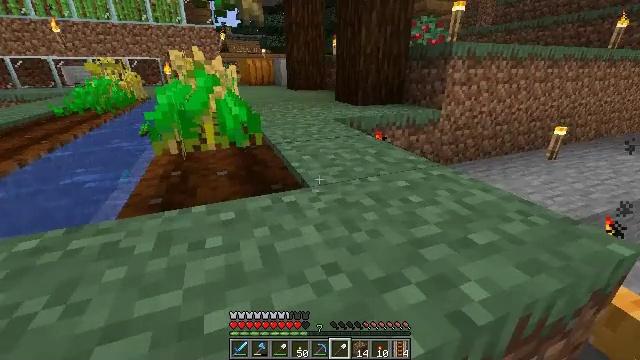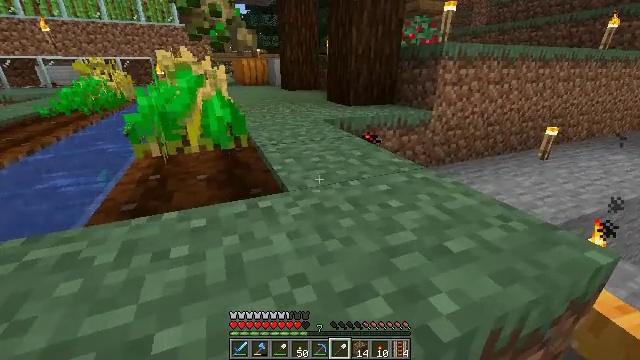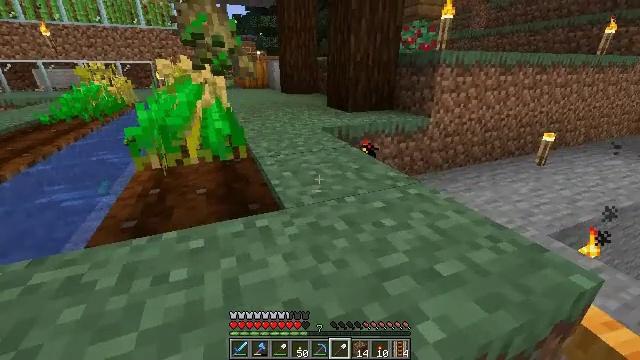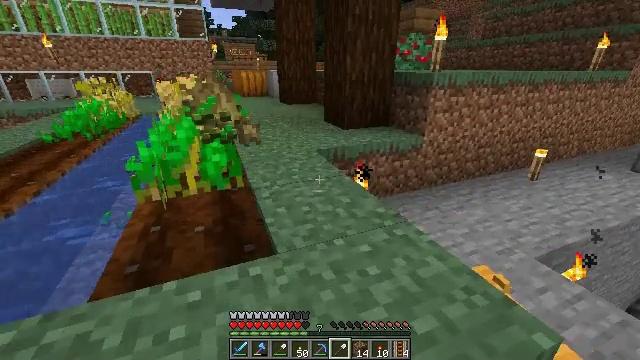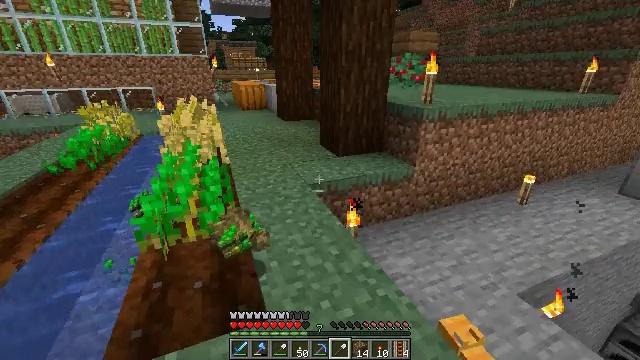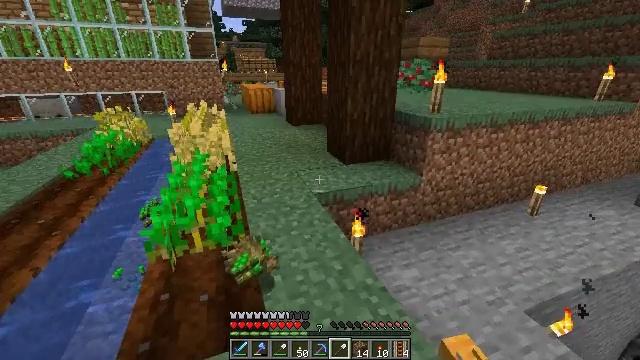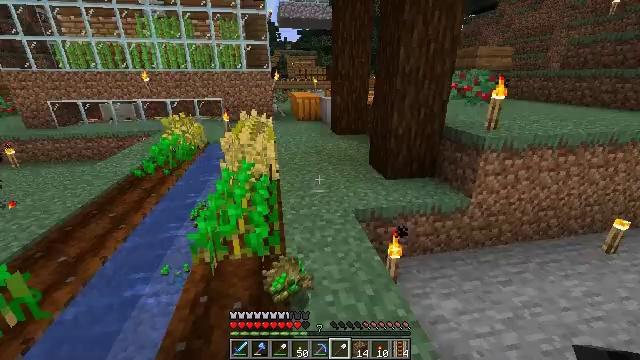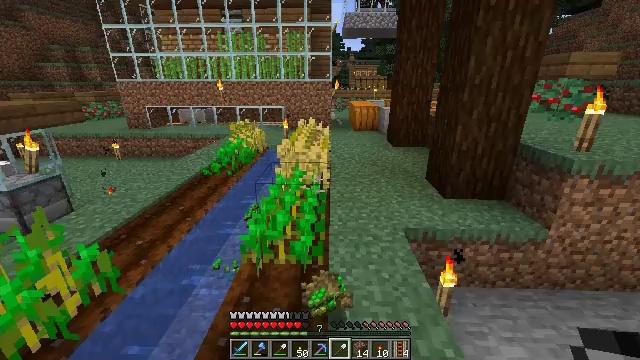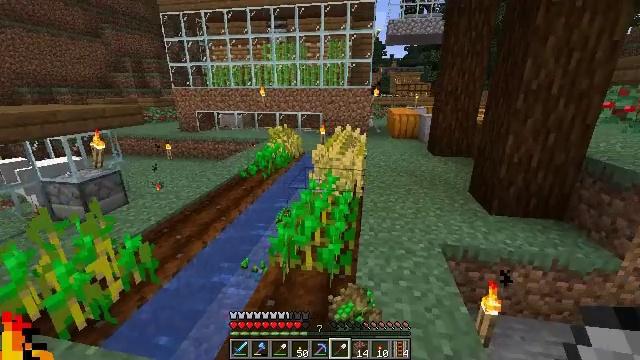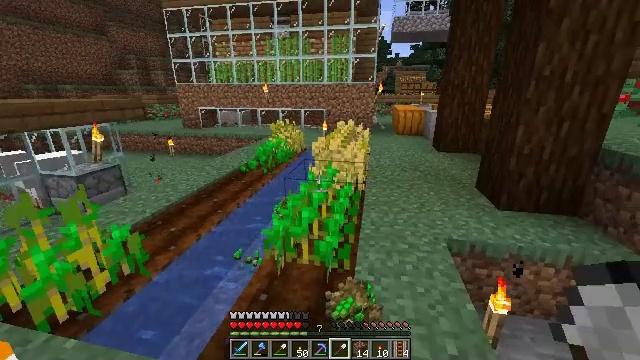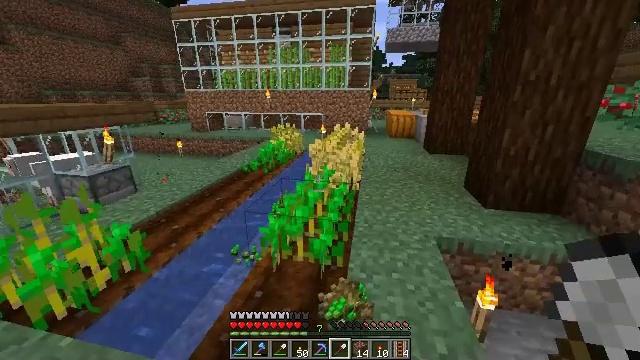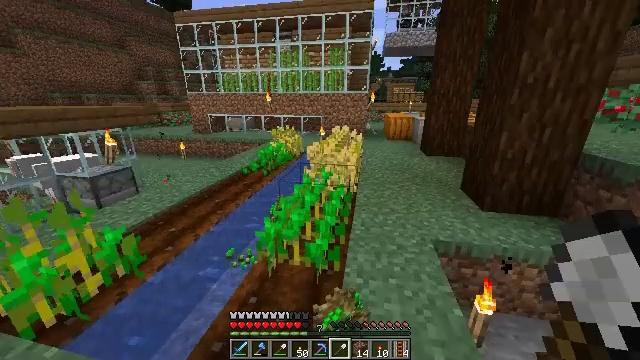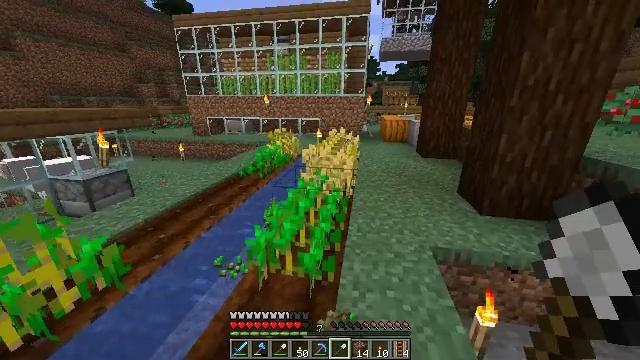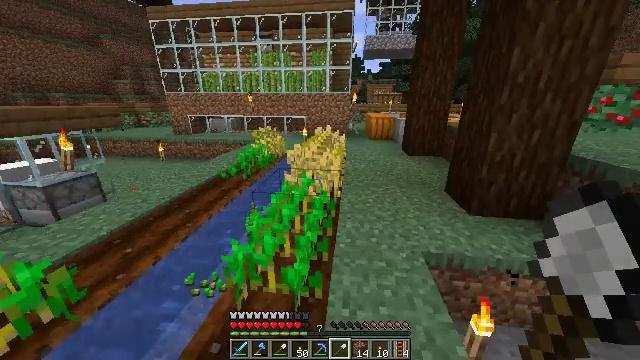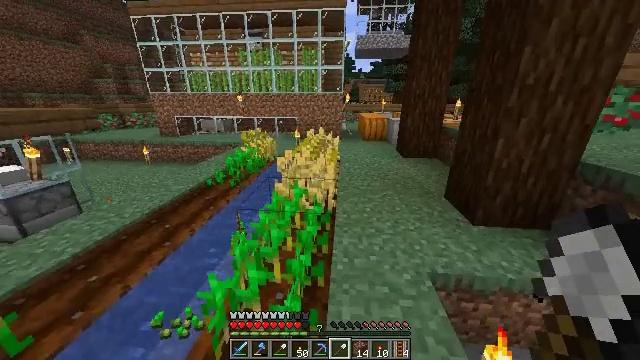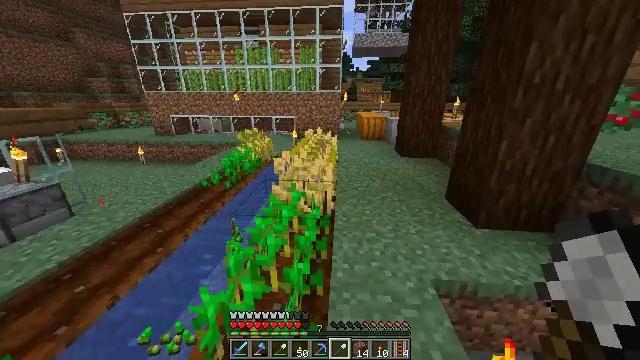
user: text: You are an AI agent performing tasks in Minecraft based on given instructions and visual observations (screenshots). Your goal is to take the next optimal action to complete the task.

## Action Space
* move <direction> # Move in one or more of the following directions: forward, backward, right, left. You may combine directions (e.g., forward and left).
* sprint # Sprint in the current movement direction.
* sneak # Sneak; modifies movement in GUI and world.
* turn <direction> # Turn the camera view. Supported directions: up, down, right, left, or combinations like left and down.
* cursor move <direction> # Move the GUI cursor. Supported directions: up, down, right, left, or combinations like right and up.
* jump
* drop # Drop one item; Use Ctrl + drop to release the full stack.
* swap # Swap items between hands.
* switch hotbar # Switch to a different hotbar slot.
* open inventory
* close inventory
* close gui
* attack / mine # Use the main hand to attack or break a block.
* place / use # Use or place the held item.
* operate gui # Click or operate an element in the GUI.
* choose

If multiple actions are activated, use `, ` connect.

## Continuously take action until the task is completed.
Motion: motion action
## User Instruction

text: Get wheat from the farmland.
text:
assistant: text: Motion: move forward
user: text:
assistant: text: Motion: move forward, jump
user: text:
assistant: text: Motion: move forward, jump
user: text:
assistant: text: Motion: move forward, jump
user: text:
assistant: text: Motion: move forward, turn left, jump
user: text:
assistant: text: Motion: move forward, turn left and up
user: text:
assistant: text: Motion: move forward, turn left and up
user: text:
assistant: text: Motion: move forward, turn left and up
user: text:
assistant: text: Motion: move forward, sprint, turn left
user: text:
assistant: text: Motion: move forward, sprint
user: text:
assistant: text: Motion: move forward, sprint
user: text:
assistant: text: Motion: move forward, sprint
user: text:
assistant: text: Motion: move forward, sprint, turn right
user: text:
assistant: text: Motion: move forward, turn right
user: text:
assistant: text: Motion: move forward
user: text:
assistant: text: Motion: move forward
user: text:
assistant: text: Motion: move forward, turn down
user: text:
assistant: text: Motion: move forward, turn down
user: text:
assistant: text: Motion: move forward, turn down
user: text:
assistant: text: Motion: move forward, turn down
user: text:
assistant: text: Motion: move forward, turn down
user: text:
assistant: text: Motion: turn down
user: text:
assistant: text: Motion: turn down
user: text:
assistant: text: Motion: no_op
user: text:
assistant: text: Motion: no_op
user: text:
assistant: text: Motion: no_op
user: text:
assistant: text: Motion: attack / mine
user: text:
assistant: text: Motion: attack / mine
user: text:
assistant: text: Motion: no_op
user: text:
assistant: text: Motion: no_op